Question: When I make an array like this in Javascript:
'''
var tabInfos = [];
tabInfos[1] = [];
tabInfos[1]['label'] = 'one';
tabInfos[1]['id'] = '111';
tabInfos[2] = [];
tabInfos[2]['label'] = 'two';
tabInfos[2]['id'] = '222';
'''
How can I get console.log(tabInfos) to show the first value as well (e.g. 1, 2):

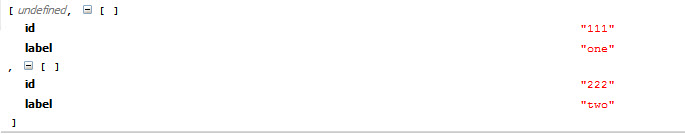
Answer: The reason you see the first item as undefined is because it is.
JS Arrays start at 0 and you start yours at 1.
Have a look at the recommended way of getting what you seem to want - an array of objects:
'''
var tabInfos = [{
"label": "zero",
"id": "000"
}, {
"label": "one",
"id": "111"
}, {
"label": "two",
"id": "222"
}];
console.log(tabInfos);
// or if you must
console.log(JSON.stringify(tabInfos));
'''